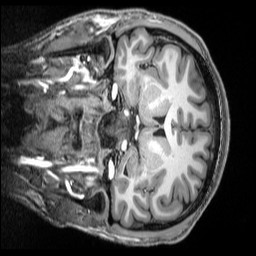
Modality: T1w
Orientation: coronal
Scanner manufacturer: siemens
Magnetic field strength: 3 T
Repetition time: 2.5 s
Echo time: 0.00343 s